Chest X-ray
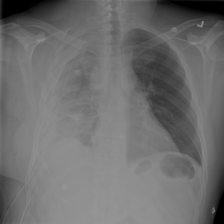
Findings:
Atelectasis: negative
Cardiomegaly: negative
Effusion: negative
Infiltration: positive
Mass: negative
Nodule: negative
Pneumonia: negative
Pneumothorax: negative
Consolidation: negative
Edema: negative
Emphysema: negative
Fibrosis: negative
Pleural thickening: positive
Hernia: negative